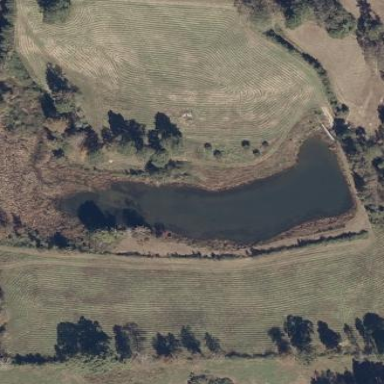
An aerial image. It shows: Peaceful pond surrounded by nature.